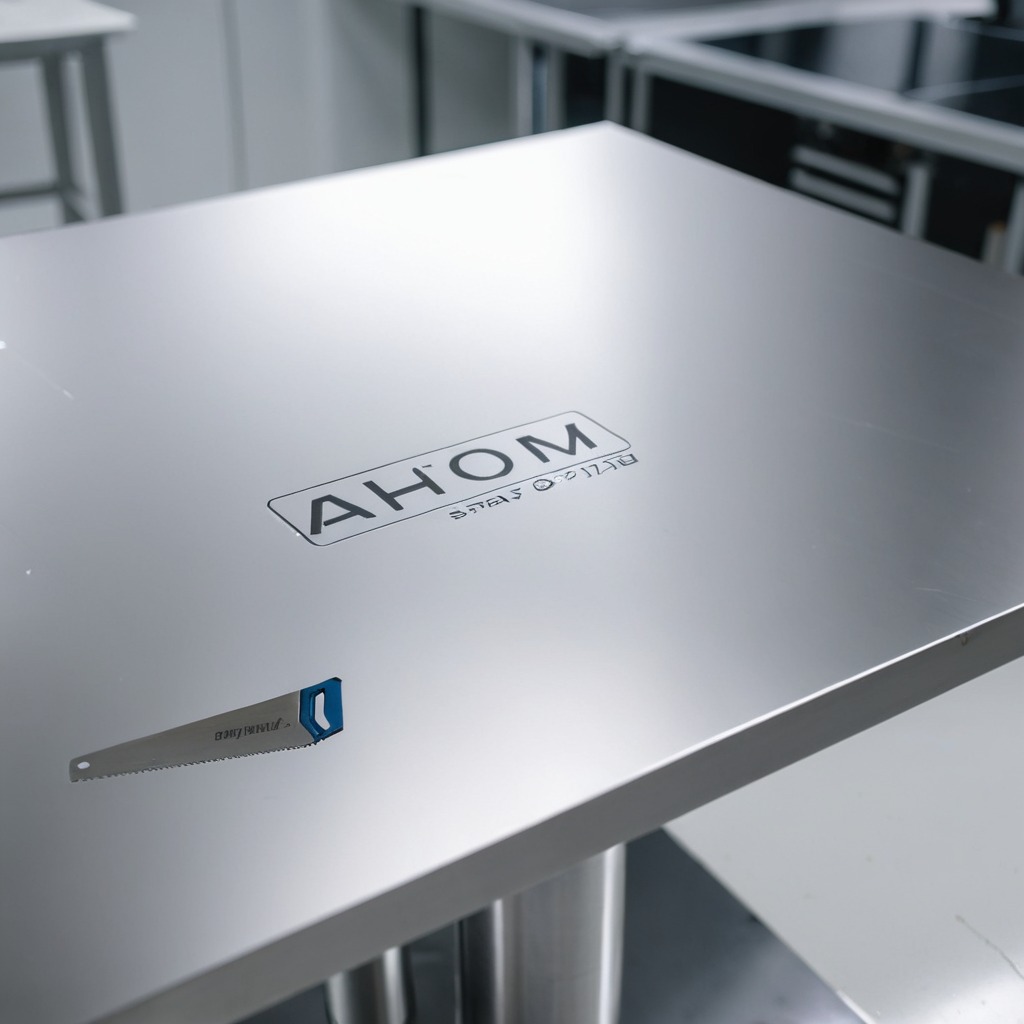
A metal saw is lying on a stainless steel table in a high-end prototyping lab.